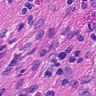
Metastatic tissue present: no